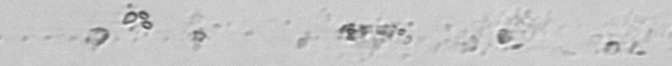
Label: detritus